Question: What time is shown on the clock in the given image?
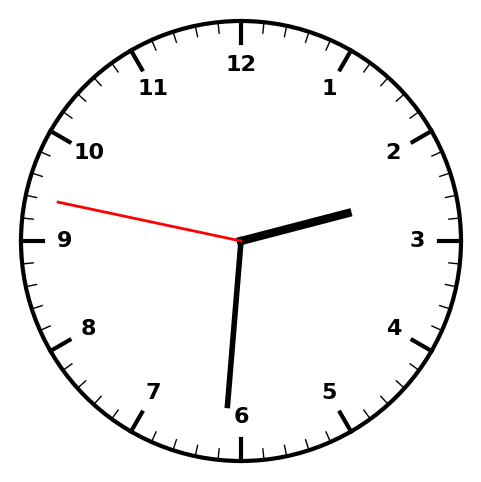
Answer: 02:30:47